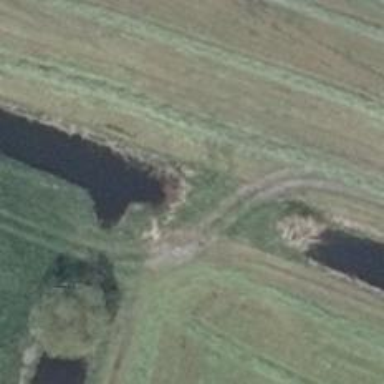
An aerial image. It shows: Culvert tunnel.